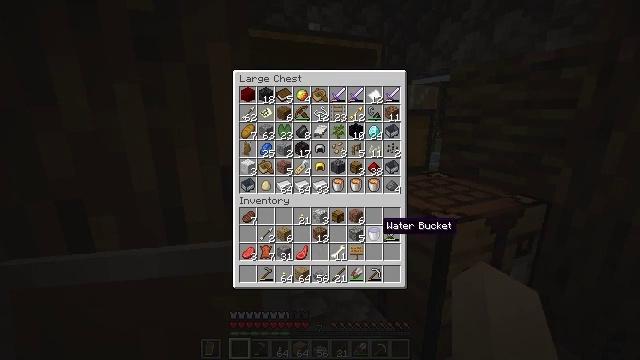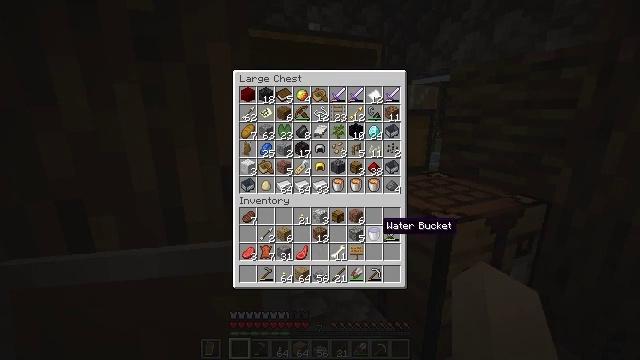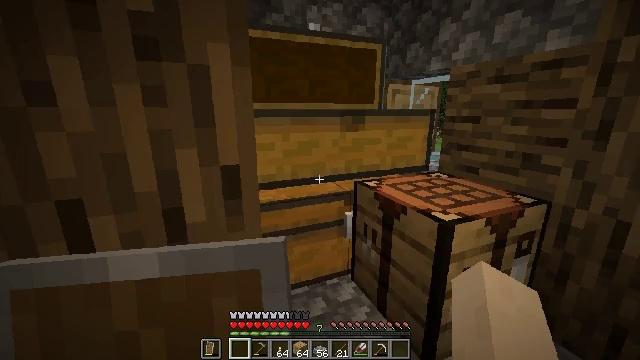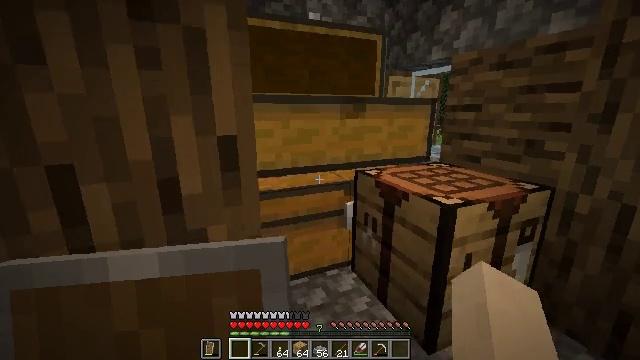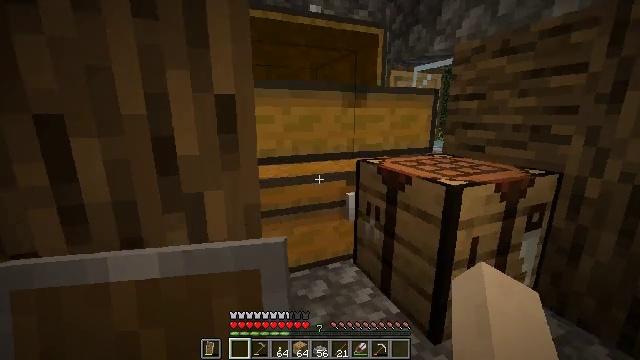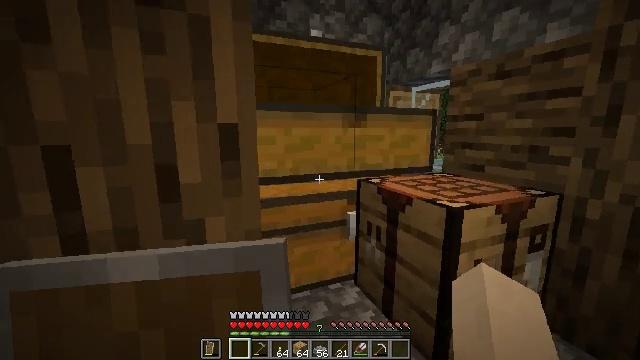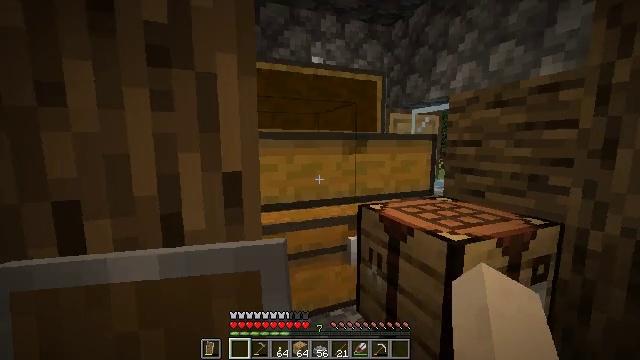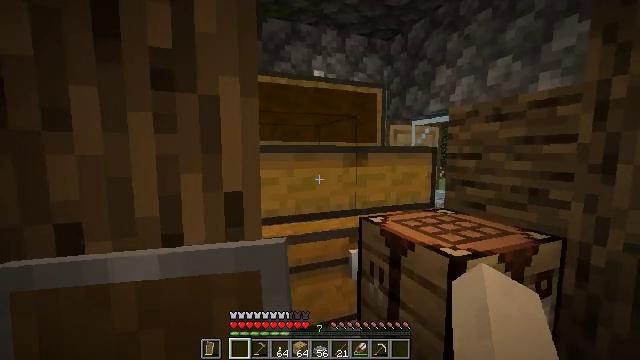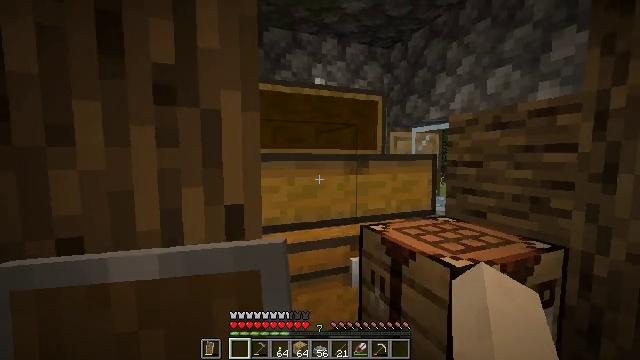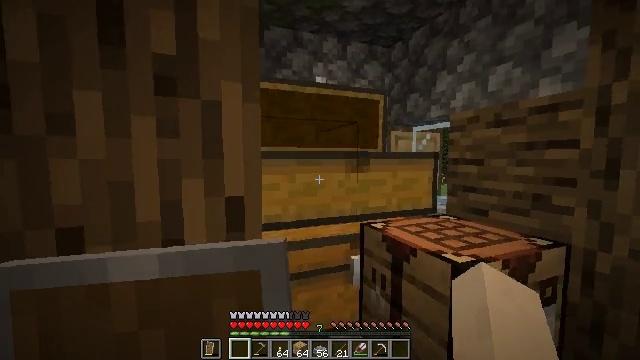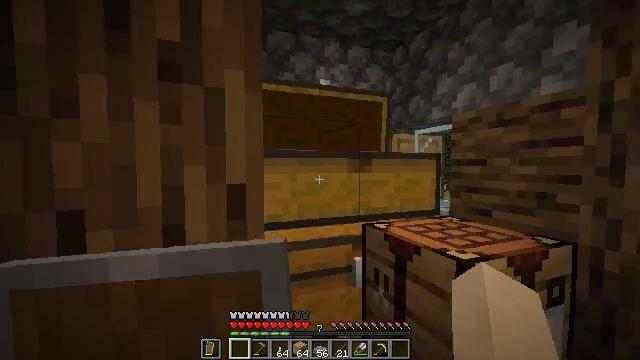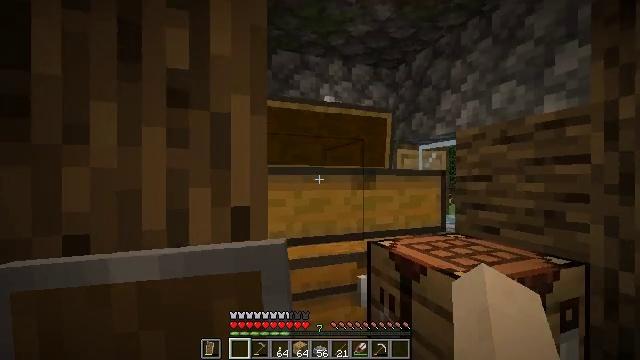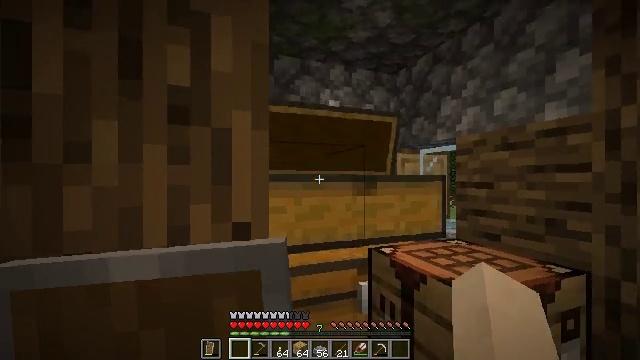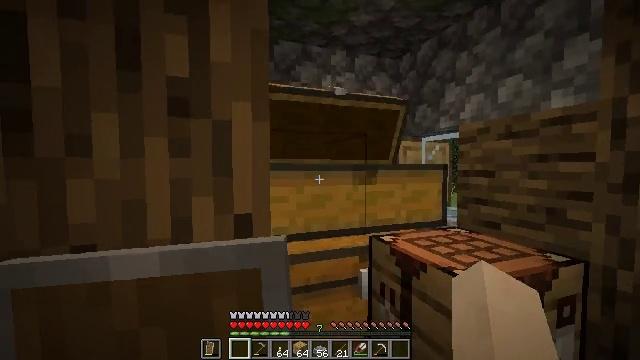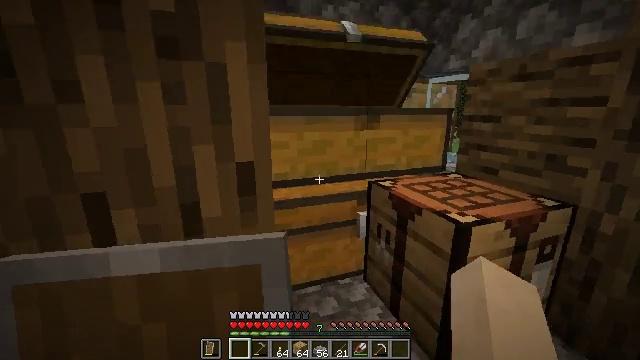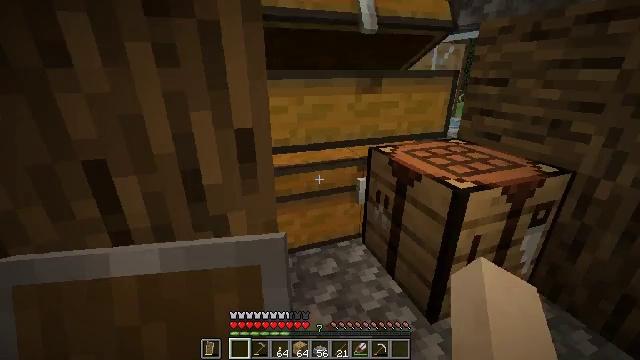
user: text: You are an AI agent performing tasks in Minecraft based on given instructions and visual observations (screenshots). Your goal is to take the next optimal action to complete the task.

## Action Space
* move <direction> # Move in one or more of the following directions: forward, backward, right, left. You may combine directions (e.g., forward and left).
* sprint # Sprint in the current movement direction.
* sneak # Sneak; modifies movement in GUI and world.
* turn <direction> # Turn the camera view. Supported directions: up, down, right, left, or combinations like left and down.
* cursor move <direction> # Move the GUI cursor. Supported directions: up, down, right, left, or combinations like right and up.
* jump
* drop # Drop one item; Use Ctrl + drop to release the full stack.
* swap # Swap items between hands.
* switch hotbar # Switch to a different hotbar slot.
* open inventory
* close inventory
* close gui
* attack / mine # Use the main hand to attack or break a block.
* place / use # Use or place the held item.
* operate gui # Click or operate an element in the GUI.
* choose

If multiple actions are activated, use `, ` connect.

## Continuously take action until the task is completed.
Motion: motion action
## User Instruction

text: Mine the bell from its post.
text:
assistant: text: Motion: sneak
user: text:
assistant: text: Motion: sneak, open inventory
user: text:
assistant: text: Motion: sneak, open inventory
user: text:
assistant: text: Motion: turn up, open inventory
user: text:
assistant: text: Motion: turn up
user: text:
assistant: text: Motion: turn up
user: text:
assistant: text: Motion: turn up
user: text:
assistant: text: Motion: turn up
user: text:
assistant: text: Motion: no_op
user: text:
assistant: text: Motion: turn up
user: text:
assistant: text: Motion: turn up
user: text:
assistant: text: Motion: no_op
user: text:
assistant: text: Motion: turn down
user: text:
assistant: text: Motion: turn down
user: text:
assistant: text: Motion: turn down
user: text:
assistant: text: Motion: turn down
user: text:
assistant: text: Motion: use / place
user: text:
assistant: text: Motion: use / place
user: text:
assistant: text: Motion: use / place
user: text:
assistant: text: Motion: use / place
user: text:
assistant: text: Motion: no_op
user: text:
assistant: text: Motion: no_op
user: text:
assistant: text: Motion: no_op
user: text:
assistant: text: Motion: no_op
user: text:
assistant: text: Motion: no_op
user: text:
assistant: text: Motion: no_op
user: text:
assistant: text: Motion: no_op
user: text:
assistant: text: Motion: no_op
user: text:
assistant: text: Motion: no_op
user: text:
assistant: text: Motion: no_op